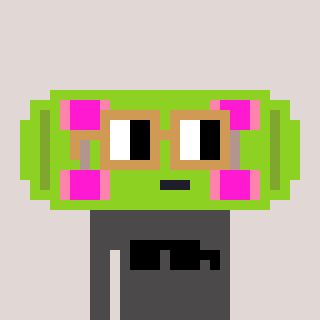
a pixel art character with square brown glasses, a skateboard-shaped head and a grayscale-colored body on a warm background